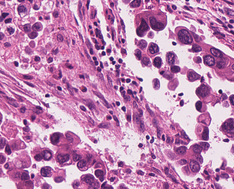
Tumor epithelial tissue: yes
Tumor-associated stroma tissue: yes
Normal tissue: no